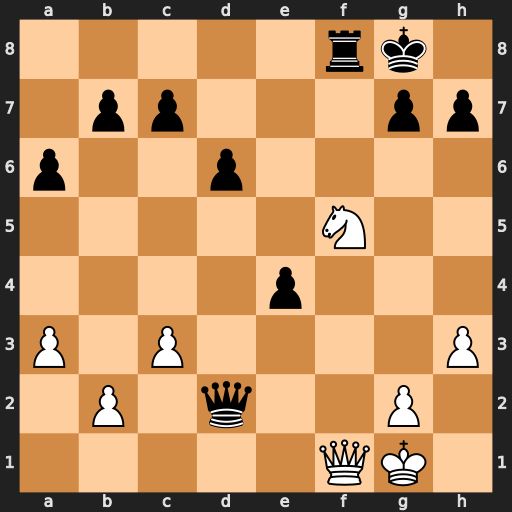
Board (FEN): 5rk1/1pp3pp/p2p4/5N2/4p3/P1P4P/1P1q2P1/5QK1
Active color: w
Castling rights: -
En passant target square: -
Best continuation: Ne7+ Kh8 Qxf8#